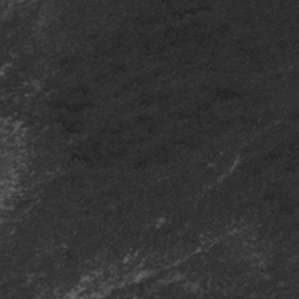
Label: frost